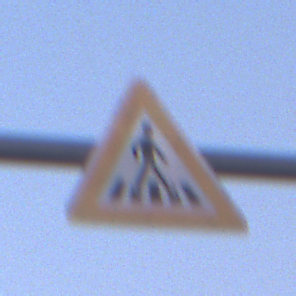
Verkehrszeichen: FussgaengerueberwegLinks
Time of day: SunriseSunset
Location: Outdoor (Nature)
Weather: Clear
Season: NotSpecified
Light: Natural